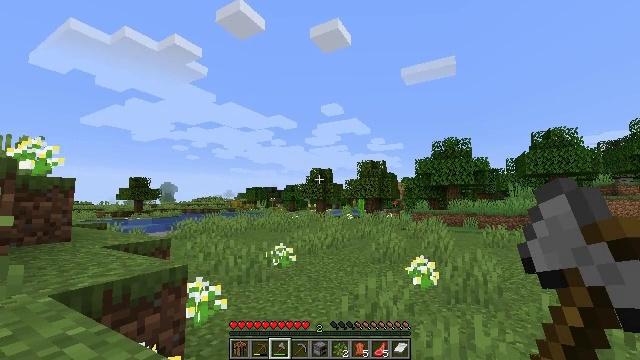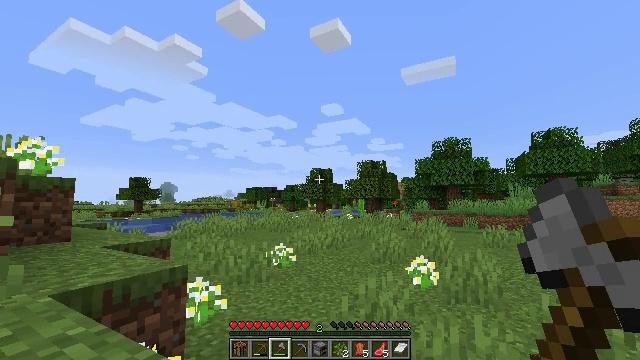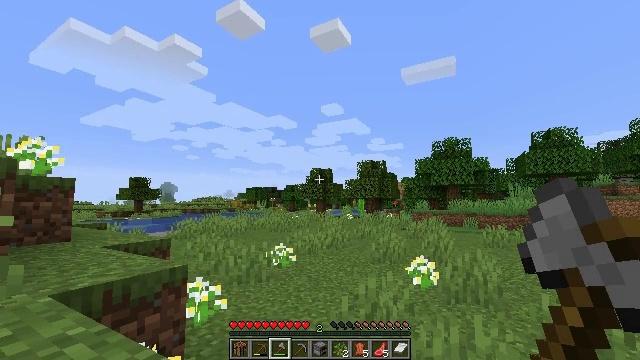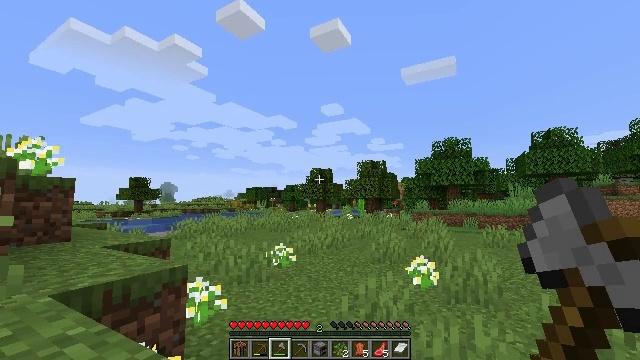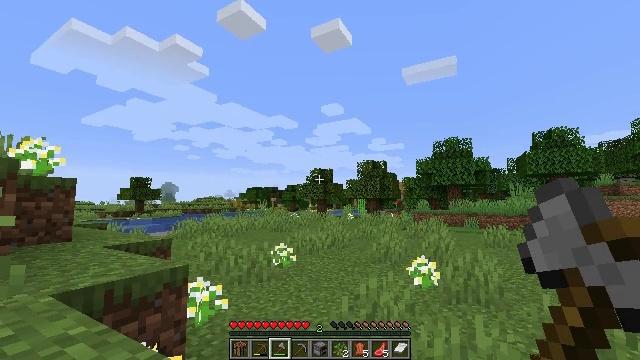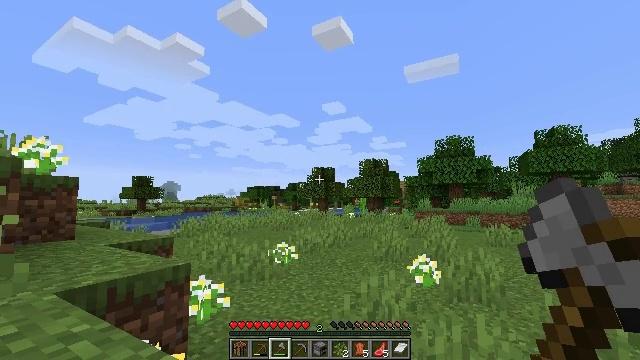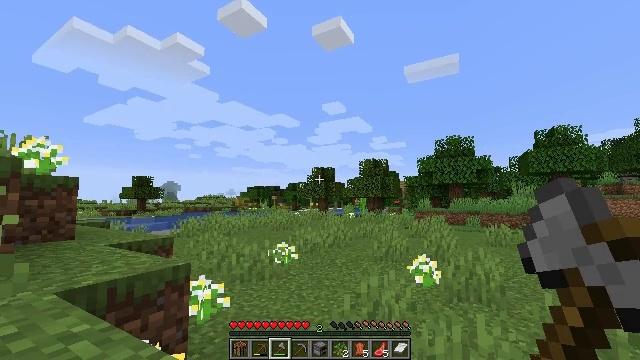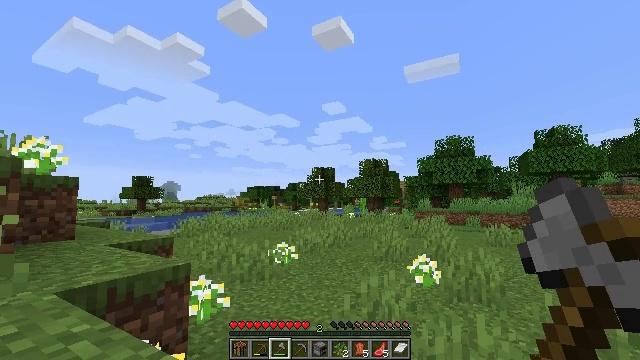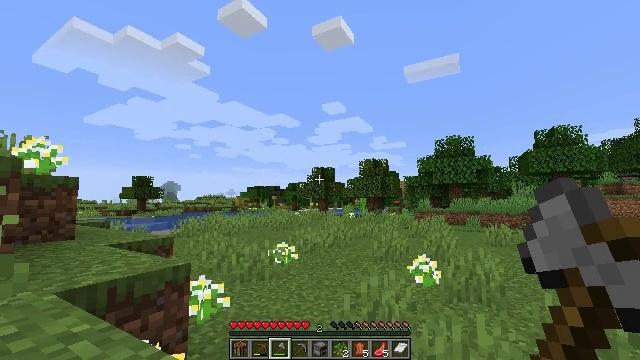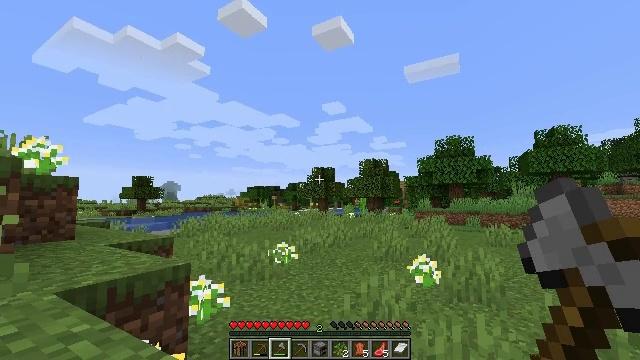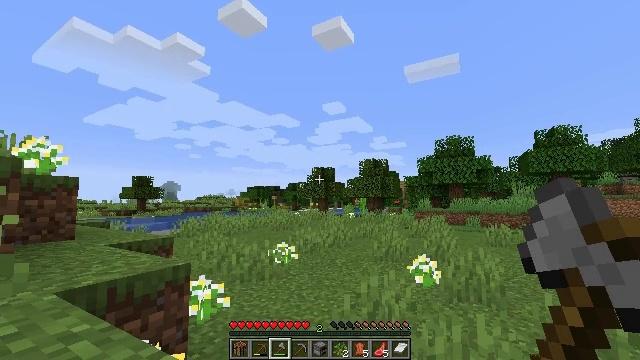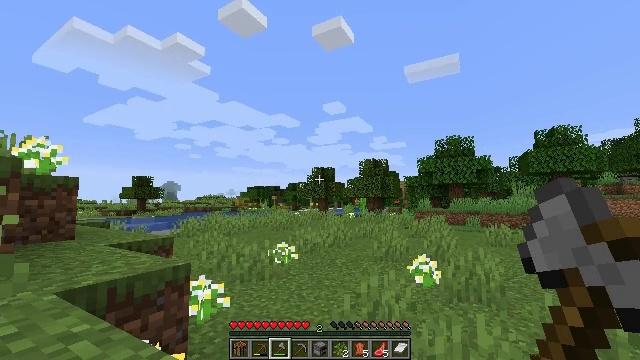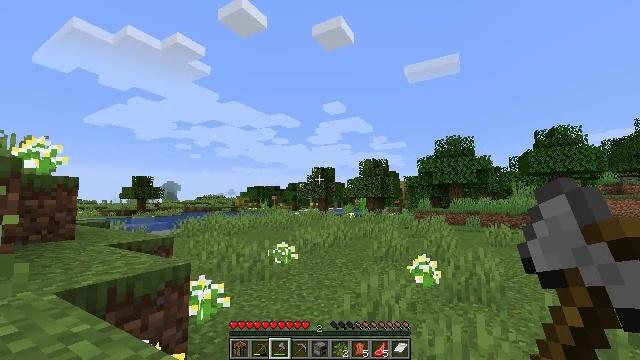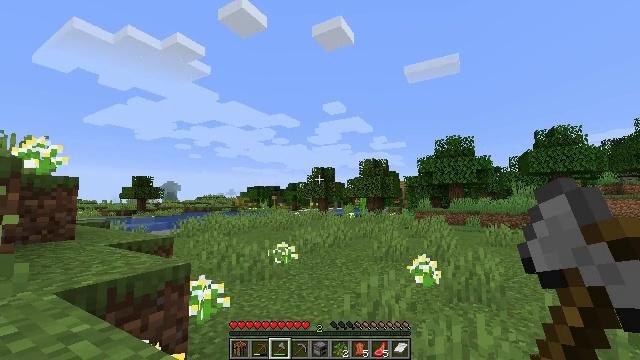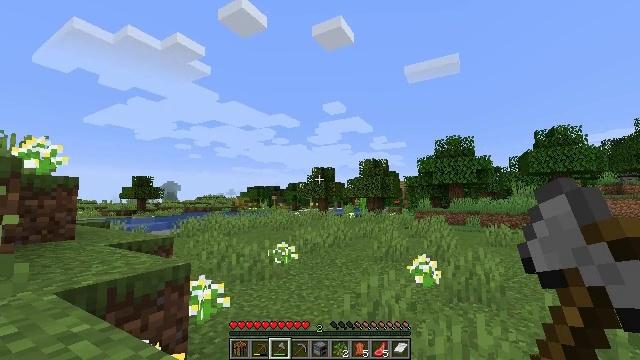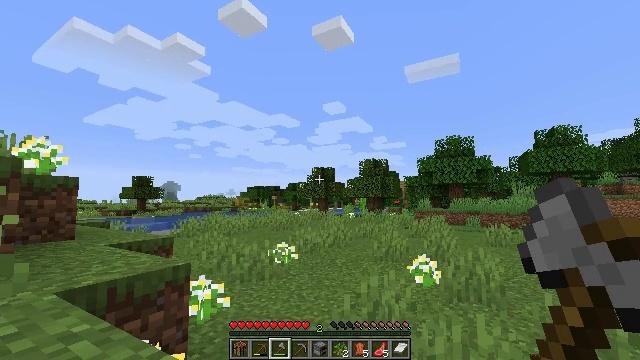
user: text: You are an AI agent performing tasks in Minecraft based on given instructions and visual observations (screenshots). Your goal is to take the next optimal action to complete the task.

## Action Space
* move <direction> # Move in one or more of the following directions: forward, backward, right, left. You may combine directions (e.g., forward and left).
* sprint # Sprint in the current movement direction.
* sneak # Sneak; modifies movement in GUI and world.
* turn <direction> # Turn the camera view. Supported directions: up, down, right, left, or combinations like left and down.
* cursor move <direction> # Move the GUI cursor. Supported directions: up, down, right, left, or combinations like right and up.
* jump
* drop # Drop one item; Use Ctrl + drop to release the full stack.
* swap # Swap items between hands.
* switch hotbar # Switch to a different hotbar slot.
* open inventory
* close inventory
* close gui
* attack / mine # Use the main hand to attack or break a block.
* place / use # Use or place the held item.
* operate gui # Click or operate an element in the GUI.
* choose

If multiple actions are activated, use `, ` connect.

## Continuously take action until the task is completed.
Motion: motion action
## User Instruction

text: Cut down the sugar cane stalks.
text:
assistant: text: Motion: no_op
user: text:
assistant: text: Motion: no_op
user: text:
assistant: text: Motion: no_op
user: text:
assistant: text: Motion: no_op
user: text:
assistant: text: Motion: no_op
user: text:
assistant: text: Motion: no_op
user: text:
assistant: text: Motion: no_op
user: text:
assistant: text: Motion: no_op
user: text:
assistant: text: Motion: no_op
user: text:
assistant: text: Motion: no_op
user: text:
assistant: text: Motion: no_op
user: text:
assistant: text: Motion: no_op
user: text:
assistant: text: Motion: no_op
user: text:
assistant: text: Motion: no_op
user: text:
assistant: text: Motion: no_op
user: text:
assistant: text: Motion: no_op
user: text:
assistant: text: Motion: no_op
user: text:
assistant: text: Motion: no_op
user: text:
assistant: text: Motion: no_op
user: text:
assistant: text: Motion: no_op
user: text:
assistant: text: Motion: no_op
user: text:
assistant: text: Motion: no_op
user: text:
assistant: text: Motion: no_op
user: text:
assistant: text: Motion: no_op
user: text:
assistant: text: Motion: no_op
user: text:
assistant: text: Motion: no_op
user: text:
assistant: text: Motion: no_op
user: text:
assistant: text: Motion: no_op
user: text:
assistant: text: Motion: no_op
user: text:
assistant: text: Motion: no_op